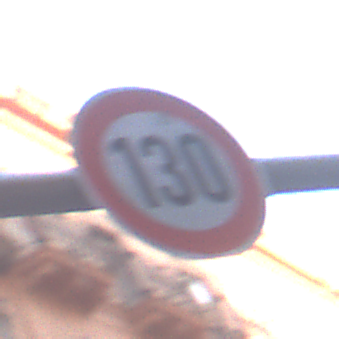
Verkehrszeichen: Geschwindigkeit130
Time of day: SunriseSunset
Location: Outdoor (Urban)
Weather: PartlyCloudy
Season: NotSpecified
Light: Natural